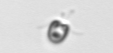
Label: Pyramimonas